Question: Count the number of objects in the diagram.
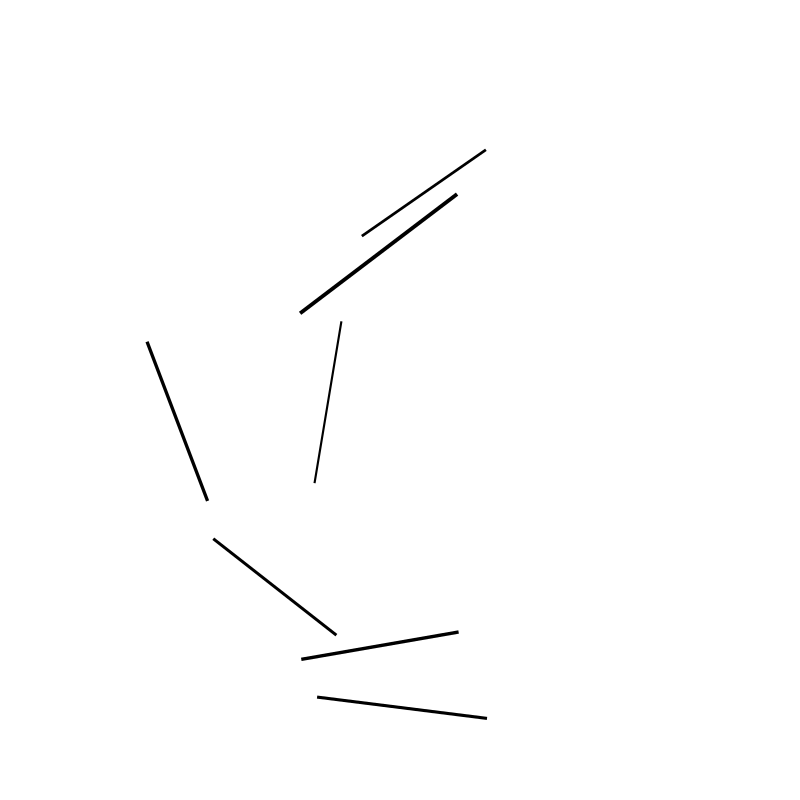
Answer: 7